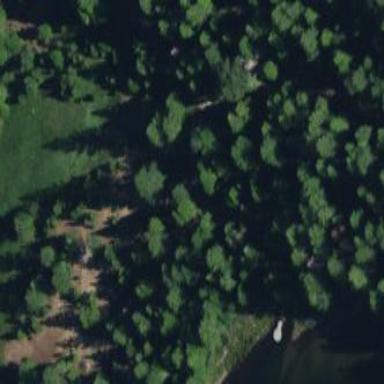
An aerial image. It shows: Evergreen needle-leaved woodland.